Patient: sex F, age 31
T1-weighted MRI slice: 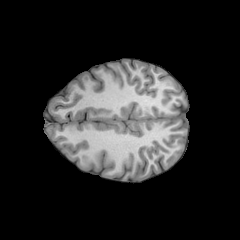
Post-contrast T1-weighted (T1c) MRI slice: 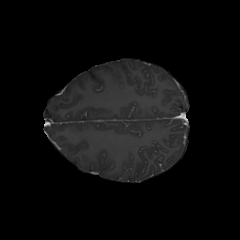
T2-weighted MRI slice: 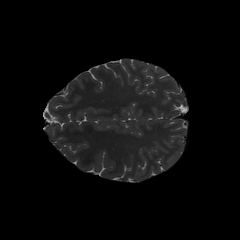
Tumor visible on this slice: no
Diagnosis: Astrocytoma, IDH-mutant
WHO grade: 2